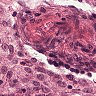
Metastatic tissue present: no